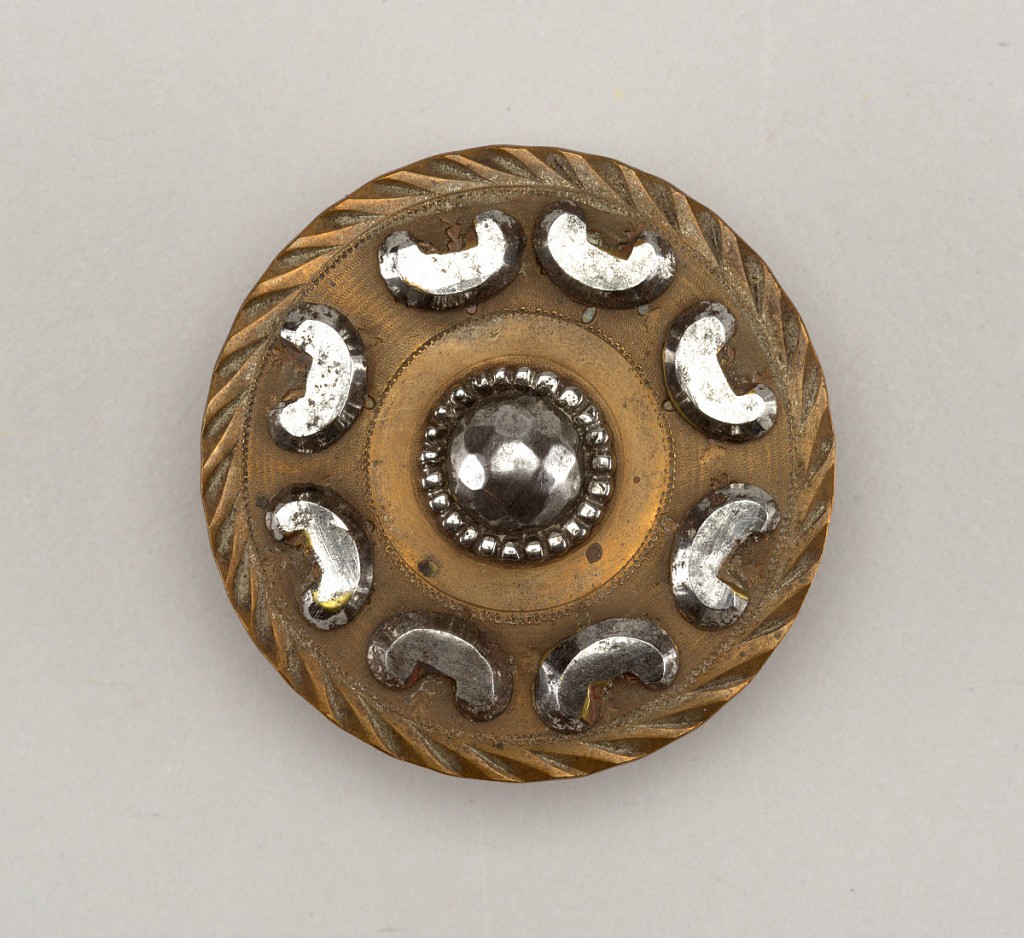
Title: Button
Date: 18th–19th century
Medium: Copper, steel beads
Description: Button of copper ornamented with cut steel ornaments; central boss set in beading and eight crescents arranged as a ring. Copper shank.